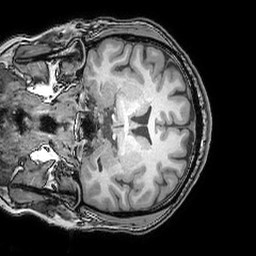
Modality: T1w
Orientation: coronal
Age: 43
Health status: ill
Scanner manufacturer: philips
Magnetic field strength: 3 T
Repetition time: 0.007 s
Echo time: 0.0035 s